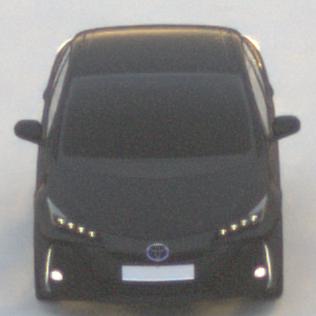
Make: Toyota
Model: Prius 1.8 Plug-In Hybrid
Detailed model: Prius (XW5) Plug-In
Model produced from: 2019/07
Model produced until: 2020/07
Doors: 5
Color: black
Road condition: dry road
Daytime: sunrise or sunset
Contrast: low contrast